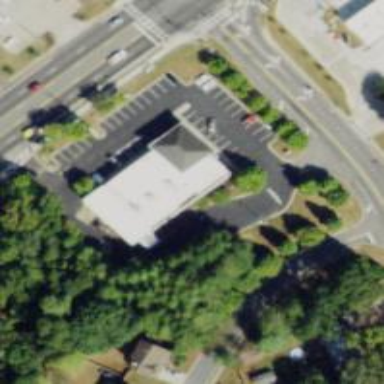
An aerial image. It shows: Retail building housing convenience store and pharmacy.